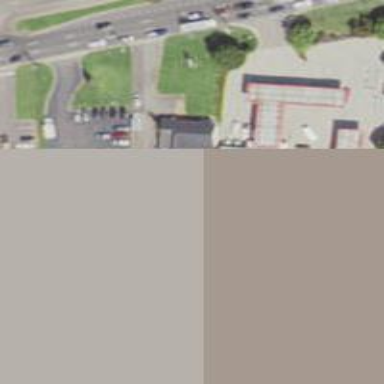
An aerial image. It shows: Convenience shop.